Question: Check out this <URL> which contains an 'UL':
'''
<ul id="accordion2">
<li>
<div class="menuText">Product 1</div>
<ul>
<li><a href="c-77-accessories.aspx">Accessories</a><ul>
<li><a href="c-81-AAAC.aspx">AAAC</a></li>
<li><a href="c-79-AAAC.aspx">AAAC</a></li>
<li><a href="c-80-AAAC.aspx">AAAC</a></li>
<li><a href="c-78-AAAC.aspx">AAAC</a></li>
</ul>
</li>
<li><a href="c-82-consumables.aspx">Consumables</a></li>
<li><a href="c-76-products.aspx">Products</a></li>
</ul>
</li>
<li>
<div class="menuText">Product 2</div>
<ul>
<li><a href="c-101-accessories.aspx">Accessories</a></li>
<li><a href="c-102-consumables.aspx">Consumables</a></li>
<li><a href="c-100-products.aspx">Products</a></li>
</ul>
</li>
</ul>
'''
...and my CSS:
'''
ul#accordion2 li ul li {
display:none;
}
ul#accordion2 li:hover ul li {
display:block;
}
'''
I want to hover on the div to show the options, then hovering on accessories should display the 'li' options.
I cannot add a class to the 'UL LI', because it's created in an XML package.
It should fly out <URL>. How might I achieve this?

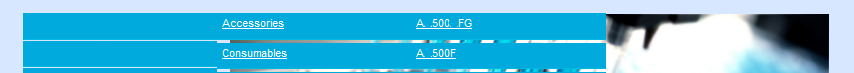
Answer: Here
'''
#accordion2 li {
position: relative;
width: 150px;
}
#accordion2 ul {
display: none;
position: absolute;
left: 151px;
top: 0;
}
#accordion2 li:hover > ul {
display: block;
}
'''
<URL>